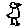
Label: bird